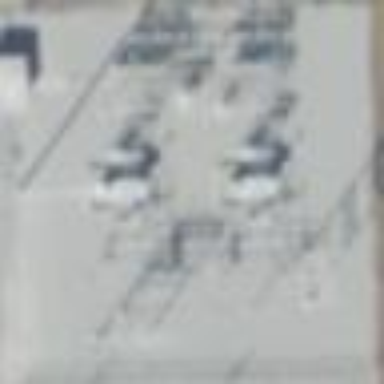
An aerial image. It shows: Power substation enclosed by fence.